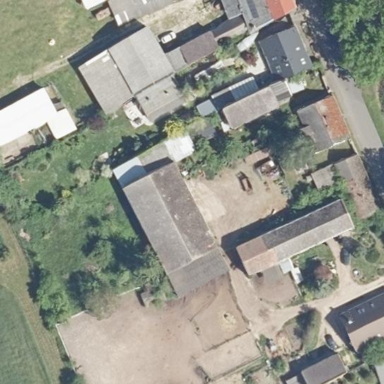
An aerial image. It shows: Farmyard area.